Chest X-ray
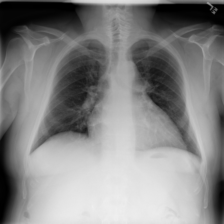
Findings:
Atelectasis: negative
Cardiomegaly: negative
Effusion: negative
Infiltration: negative
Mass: negative
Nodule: negative
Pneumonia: negative
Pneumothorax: negative
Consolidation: negative
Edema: negative
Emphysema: negative
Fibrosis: negative
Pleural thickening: negative
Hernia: negative